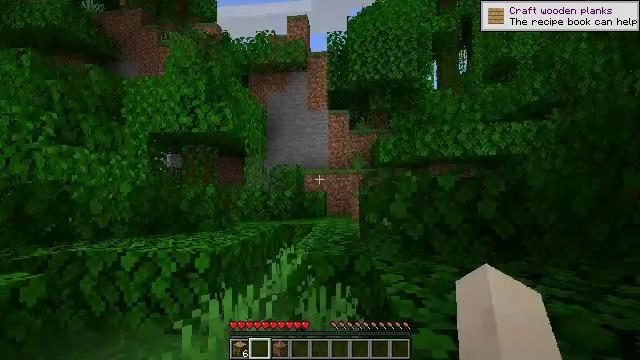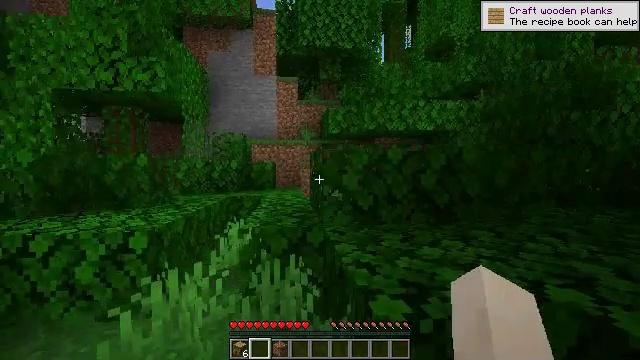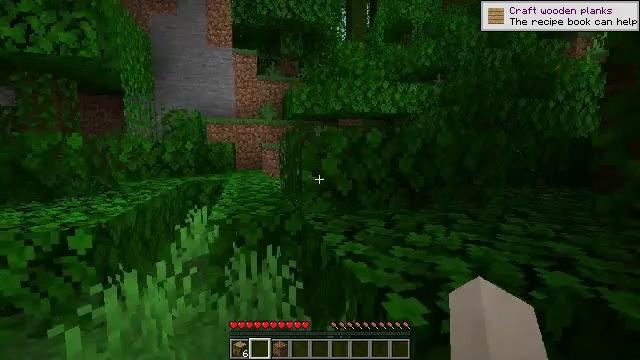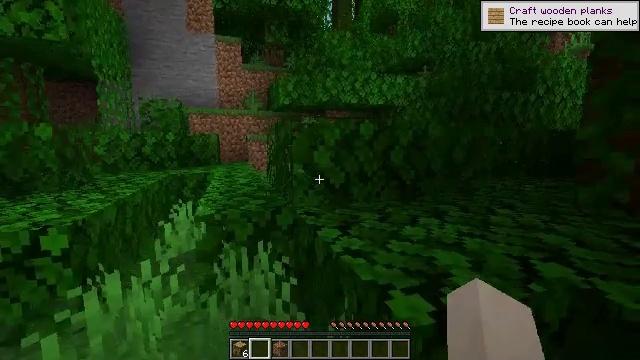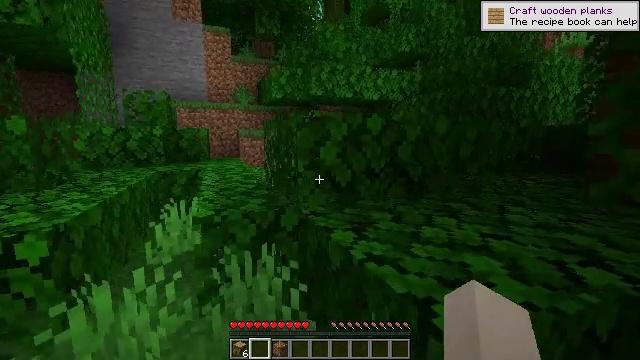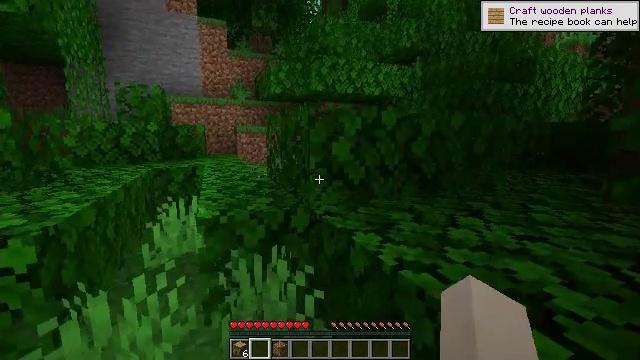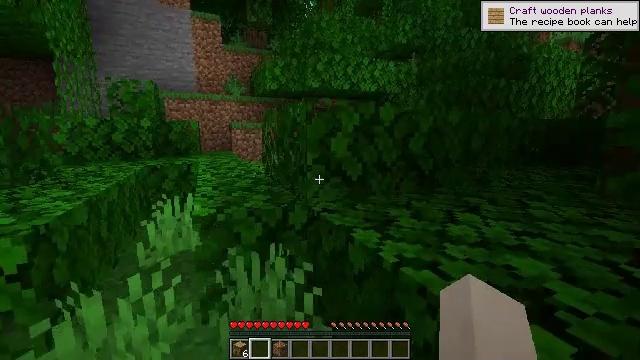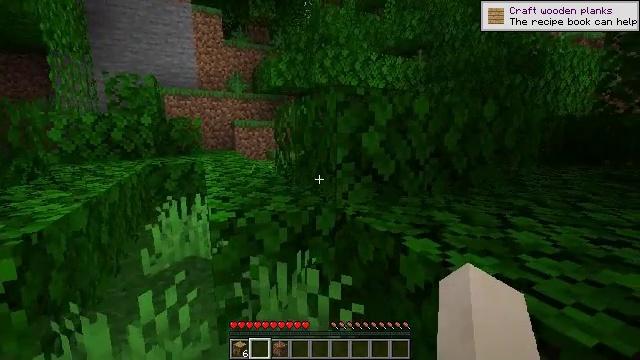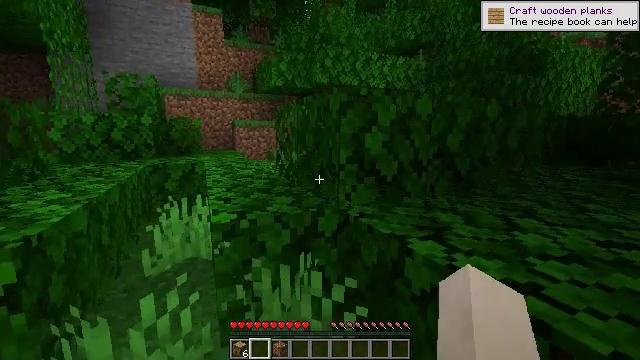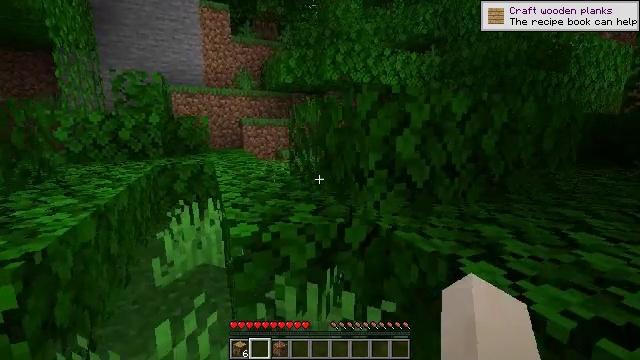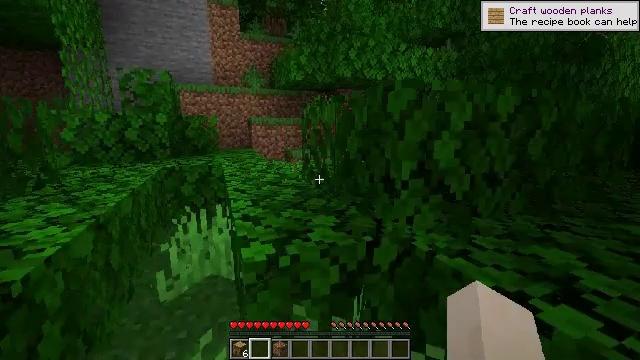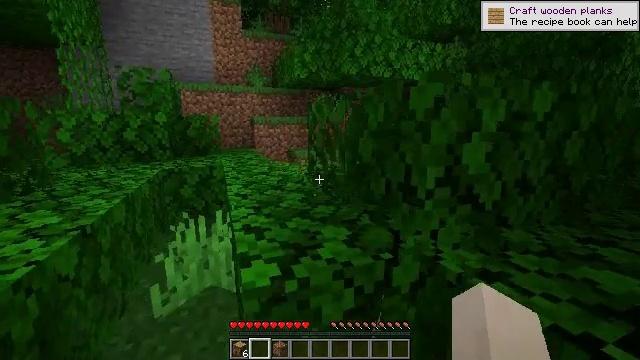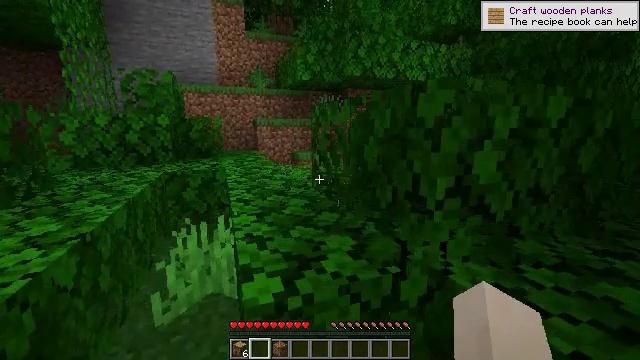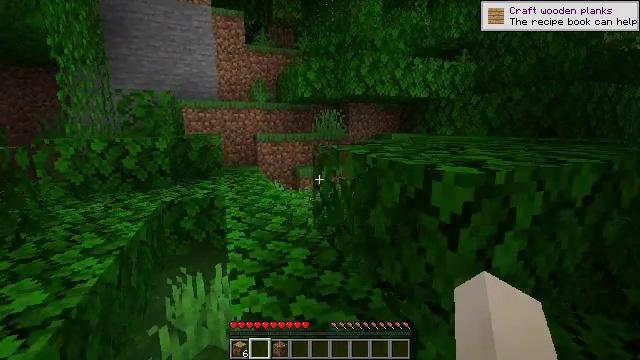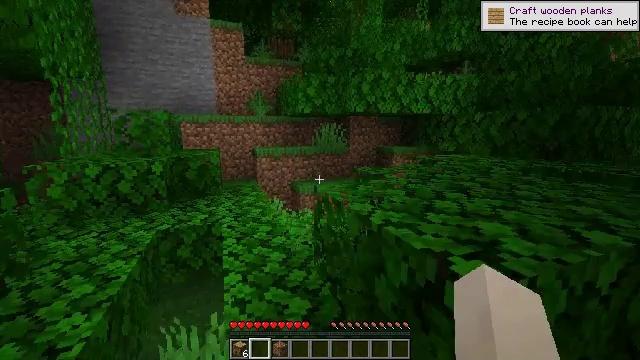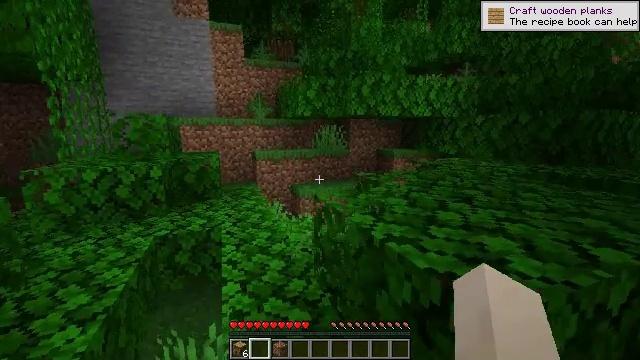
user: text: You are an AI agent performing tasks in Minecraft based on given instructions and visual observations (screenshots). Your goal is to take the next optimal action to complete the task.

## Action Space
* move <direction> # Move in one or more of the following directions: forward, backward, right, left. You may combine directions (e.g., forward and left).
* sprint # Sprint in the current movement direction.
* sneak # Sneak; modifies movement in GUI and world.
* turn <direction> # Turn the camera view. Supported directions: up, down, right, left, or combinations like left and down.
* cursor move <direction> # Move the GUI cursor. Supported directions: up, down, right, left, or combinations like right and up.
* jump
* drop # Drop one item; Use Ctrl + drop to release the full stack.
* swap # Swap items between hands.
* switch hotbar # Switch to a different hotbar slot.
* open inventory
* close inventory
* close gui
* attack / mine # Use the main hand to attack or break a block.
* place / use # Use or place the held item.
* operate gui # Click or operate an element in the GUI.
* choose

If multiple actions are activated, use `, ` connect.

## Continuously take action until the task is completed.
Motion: motion action
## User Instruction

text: Collect jungle leaves by breaking them.
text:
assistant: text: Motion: move forward and move left, turn right and down
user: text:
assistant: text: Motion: move forward and move left, turn right and down
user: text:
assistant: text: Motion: move forward and move left, turn right and down
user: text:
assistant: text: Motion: move forward and move left, turn right and down
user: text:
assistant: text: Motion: move forward and move left, turn right
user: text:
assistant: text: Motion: move forward and move left, turn right
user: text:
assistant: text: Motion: move forward and move left
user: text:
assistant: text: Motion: move forward and move left
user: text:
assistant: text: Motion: move forward
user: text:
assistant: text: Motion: move forward, turn left
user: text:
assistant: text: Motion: move forward
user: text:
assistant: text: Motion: move forward, jump
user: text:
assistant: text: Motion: move forward, jump
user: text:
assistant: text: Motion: move forward, jump
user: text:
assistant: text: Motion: move forward, jump
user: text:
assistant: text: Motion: move forward
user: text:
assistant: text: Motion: move forward
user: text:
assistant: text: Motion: move forward and move left
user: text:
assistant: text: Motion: move forward and move left
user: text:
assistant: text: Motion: move forward and move left
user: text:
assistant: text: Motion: move forward and move left
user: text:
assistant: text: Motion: move forward and move left
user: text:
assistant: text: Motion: move forward and move left, turn right
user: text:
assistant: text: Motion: move forward and move left, turn right
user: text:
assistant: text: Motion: move forward and move left, turn right
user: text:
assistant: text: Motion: move forward and move left, turn right
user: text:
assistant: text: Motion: move forward and move left
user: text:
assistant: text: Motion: move forward and move left, turn left
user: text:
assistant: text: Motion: move forward, turn left and up
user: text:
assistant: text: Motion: move forward, turn left and up